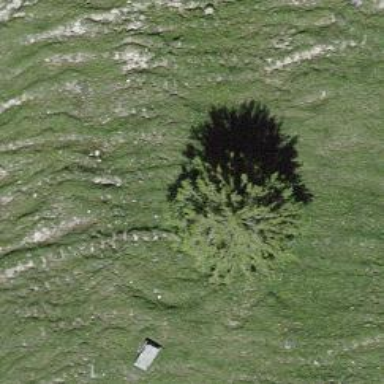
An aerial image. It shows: Needle-leaved tree in nature.